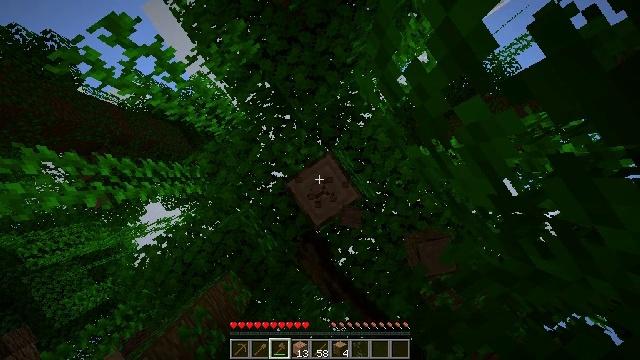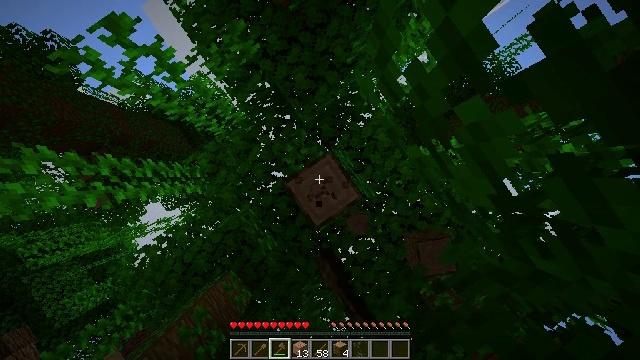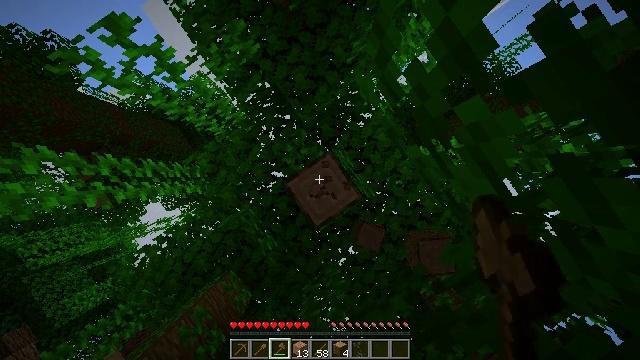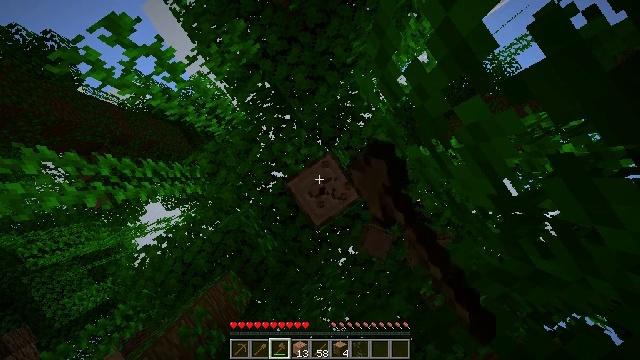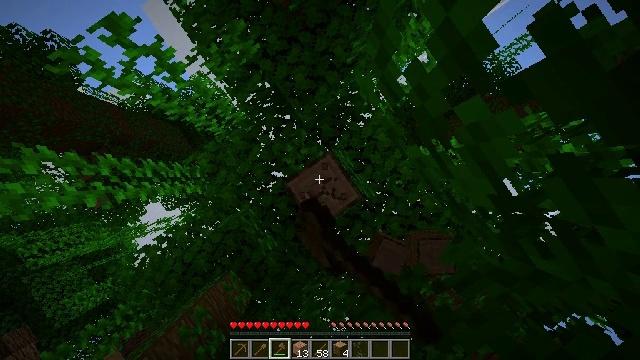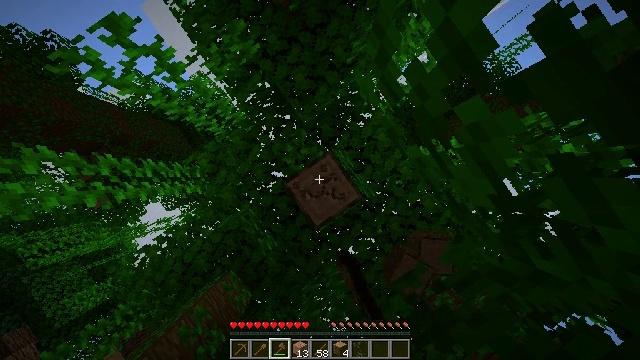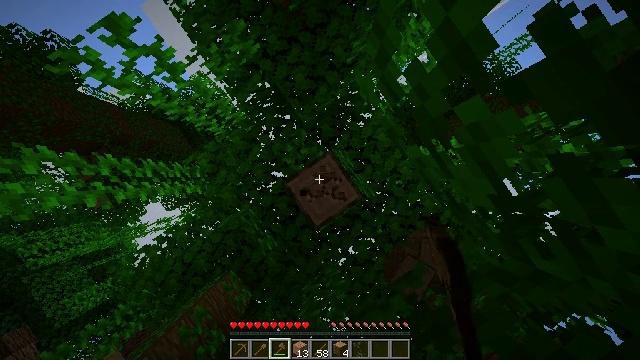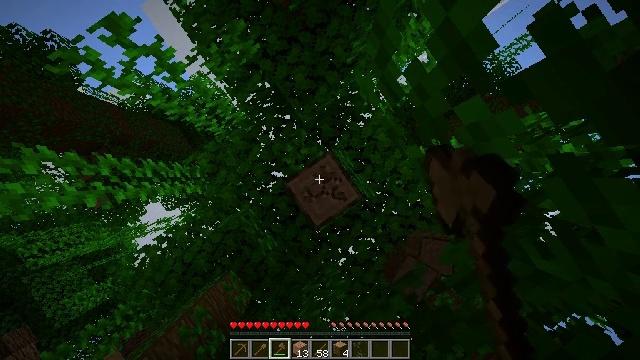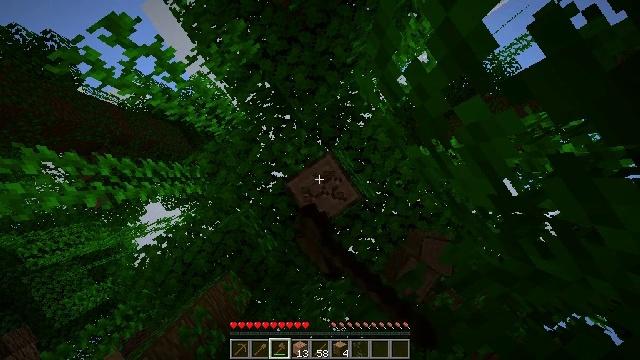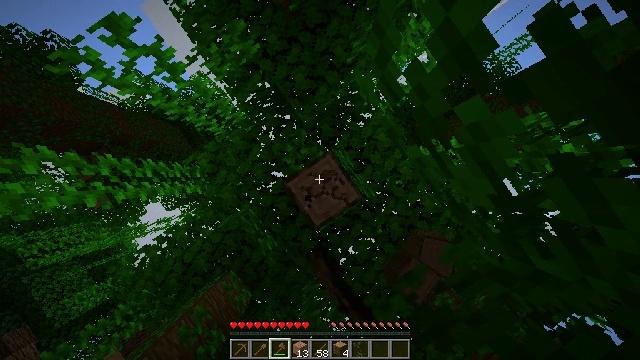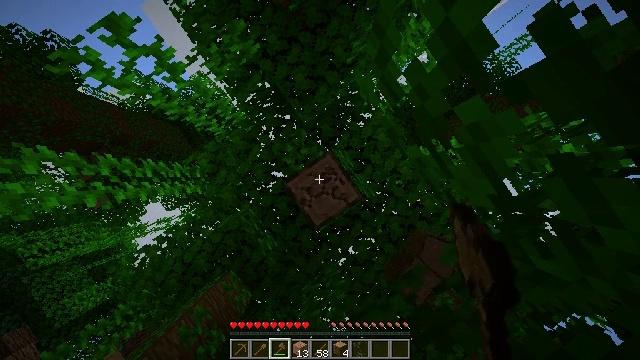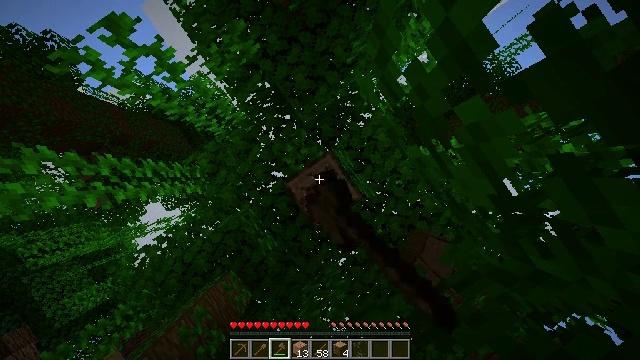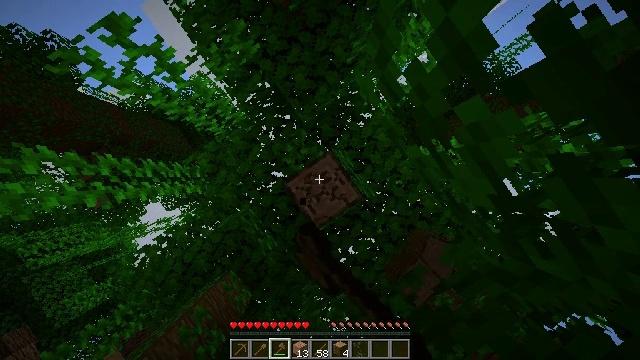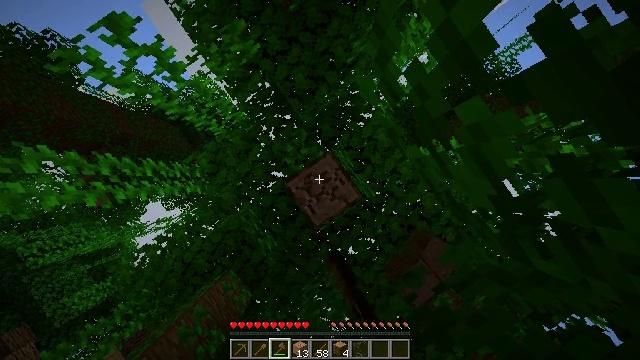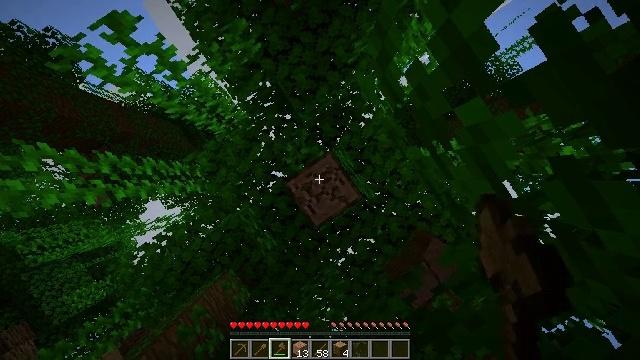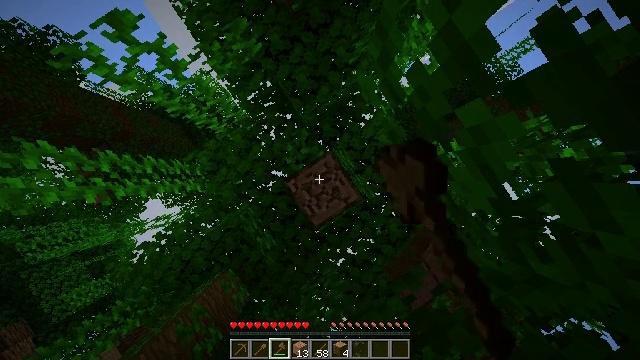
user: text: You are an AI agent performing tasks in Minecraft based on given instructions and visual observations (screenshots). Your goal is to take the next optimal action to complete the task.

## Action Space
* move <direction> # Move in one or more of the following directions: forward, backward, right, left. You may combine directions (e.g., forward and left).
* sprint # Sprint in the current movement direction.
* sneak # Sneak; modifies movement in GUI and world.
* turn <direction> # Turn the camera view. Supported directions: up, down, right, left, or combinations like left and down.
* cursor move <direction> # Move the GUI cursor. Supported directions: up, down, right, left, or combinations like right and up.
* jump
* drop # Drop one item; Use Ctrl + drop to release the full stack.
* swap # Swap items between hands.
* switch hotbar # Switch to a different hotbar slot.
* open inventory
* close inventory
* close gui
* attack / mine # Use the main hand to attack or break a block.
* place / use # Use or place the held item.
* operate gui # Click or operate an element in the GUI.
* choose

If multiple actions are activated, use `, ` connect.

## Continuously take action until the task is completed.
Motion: motion action
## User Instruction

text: Use an axe to chop the jungle log.
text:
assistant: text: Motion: attack / mine
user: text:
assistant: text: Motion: attack / mine
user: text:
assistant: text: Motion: attack / mine
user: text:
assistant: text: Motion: attack / mine
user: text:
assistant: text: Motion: attack / mine
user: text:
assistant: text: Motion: attack / mine
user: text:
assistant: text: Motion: attack / mine
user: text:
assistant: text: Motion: attack / mine
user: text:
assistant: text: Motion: attack / mine
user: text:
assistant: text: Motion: attack / mine
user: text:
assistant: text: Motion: attack / mine
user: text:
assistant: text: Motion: attack / mine
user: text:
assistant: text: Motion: attack / mine
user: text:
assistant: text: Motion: attack / mine
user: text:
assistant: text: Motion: attack / mine
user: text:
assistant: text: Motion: attack / mine
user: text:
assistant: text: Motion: attack / mine
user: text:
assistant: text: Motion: attack / mine
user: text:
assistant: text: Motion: attack / mine
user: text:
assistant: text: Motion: attack / mine
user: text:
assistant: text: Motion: attack / mine
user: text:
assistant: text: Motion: attack / mine
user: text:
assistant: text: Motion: attack / mine
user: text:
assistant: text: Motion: attack / mine
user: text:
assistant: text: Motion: attack / mine
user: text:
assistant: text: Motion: attack / mine